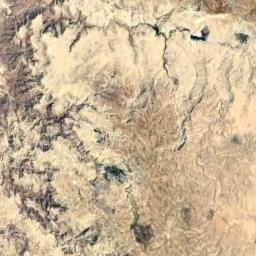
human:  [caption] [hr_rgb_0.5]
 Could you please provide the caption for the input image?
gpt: The mountain is covered with brown mud .

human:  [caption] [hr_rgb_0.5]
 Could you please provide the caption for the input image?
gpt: The mountain is uneven and rough .

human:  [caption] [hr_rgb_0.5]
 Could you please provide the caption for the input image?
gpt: The mountain is consist of the bare land .

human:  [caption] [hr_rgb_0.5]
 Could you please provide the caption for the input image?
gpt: The folded mountain consists of some small ridges and valleys and its rocks are yellow .

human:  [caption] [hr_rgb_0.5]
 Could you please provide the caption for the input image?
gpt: There are some cracks on the yellow mountain .